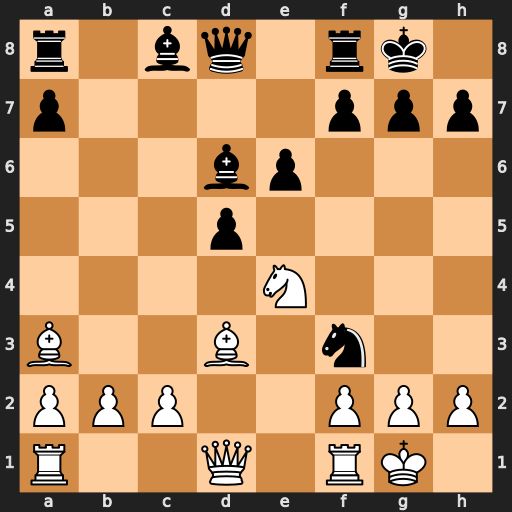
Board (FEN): r1bq1rk1/p4ppp/3bp3/3p4/4N3/B2B1n2/PPP2PPP/R2Q1RK1
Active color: w
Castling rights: -
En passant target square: -
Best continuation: Qxf3 Bxa3 bxa3